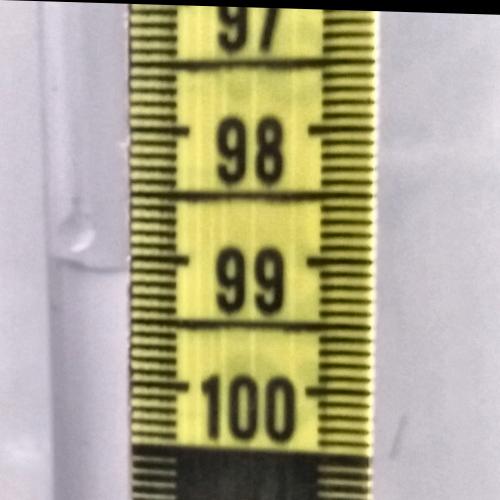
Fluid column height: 99.1 cm